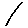
Label: line